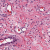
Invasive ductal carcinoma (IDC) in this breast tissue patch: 1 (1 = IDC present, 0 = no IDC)